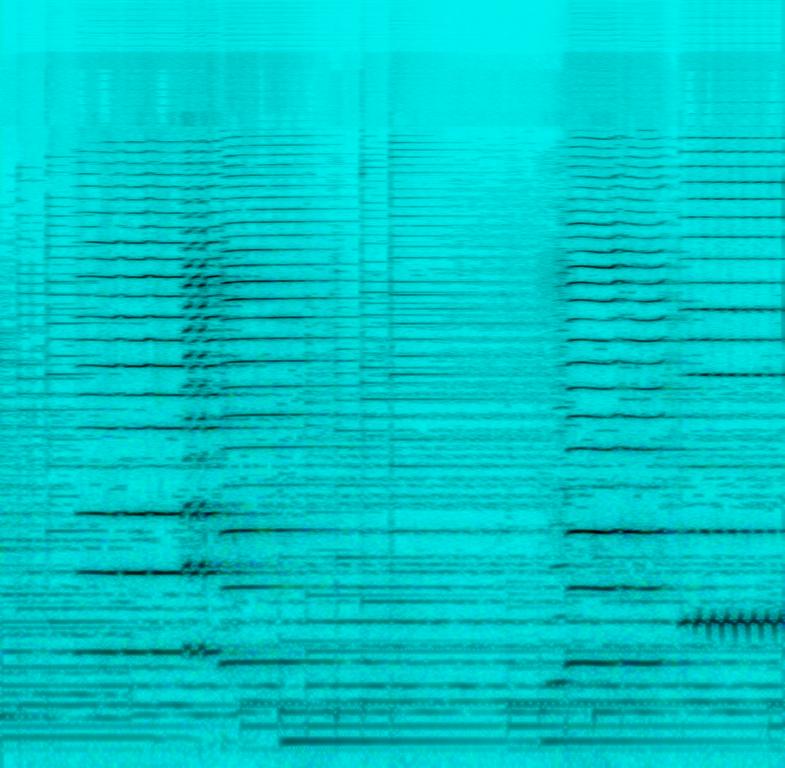
This is an instrumental piece with a harmonica as the main lead melodic instrument. High pitched, wobbly sounds are played on the harmonica and contrasted by a deep and full acoustic guitar on which arpeggios are played. There's a sustained pad synth in the background which adds to the overall calming and soothing tone of the song.